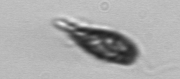
Label: Euglena